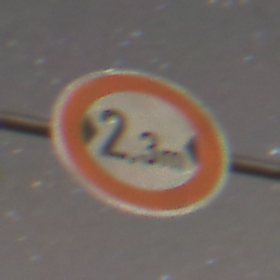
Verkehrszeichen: TatsaechlicheBreite2Komma3
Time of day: Night
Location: Outdoor (Suburban)
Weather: Clear
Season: NotSpecified
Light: Artificial